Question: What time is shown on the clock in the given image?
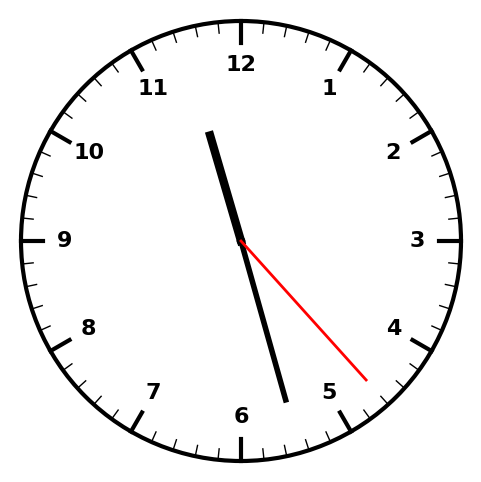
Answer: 11:27:23